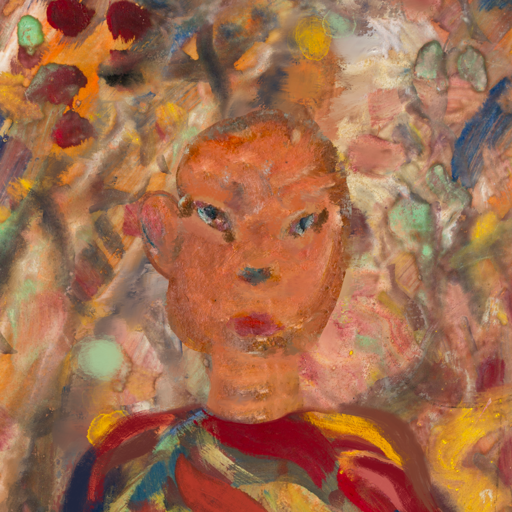
Background: Mother_And_Son_Mother, Head And Neck Front: Boggyland, Face Front: Boggyland, Bust: Mother_And_Son_Son, Hair Front: Blank, Head Accessory: Blank, Second Necklace: Blank, Necklace: Blank, Baby: Blank